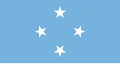
Flag of Micronesia